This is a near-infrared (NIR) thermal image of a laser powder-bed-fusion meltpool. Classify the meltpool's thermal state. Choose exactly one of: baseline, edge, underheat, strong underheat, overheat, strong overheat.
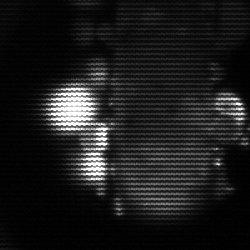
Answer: strong underheat